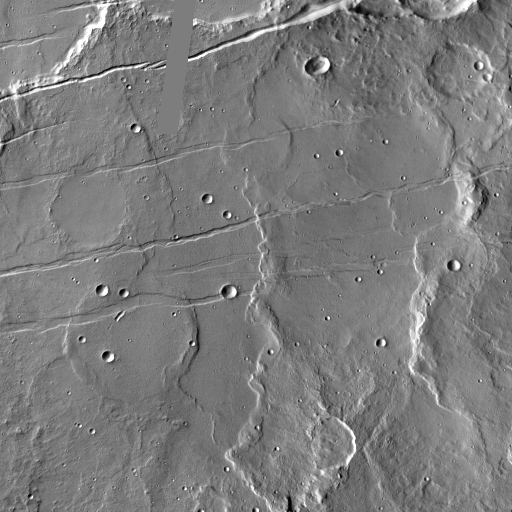
Crater classes present: Background, Other, Buried, Secondary